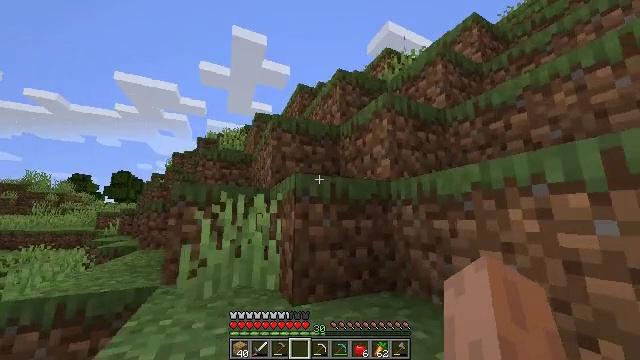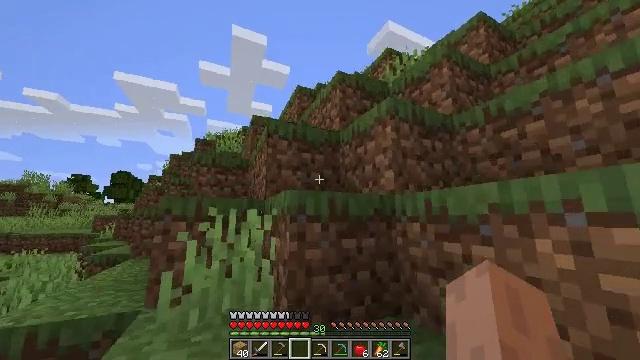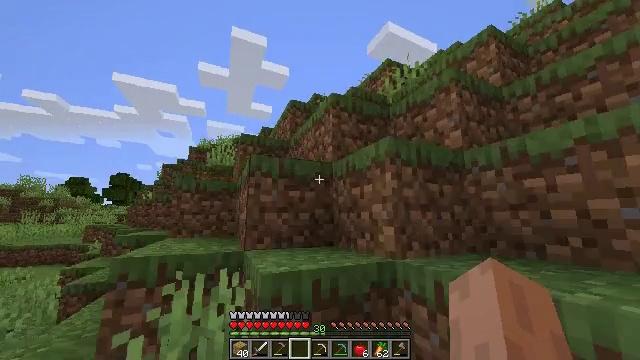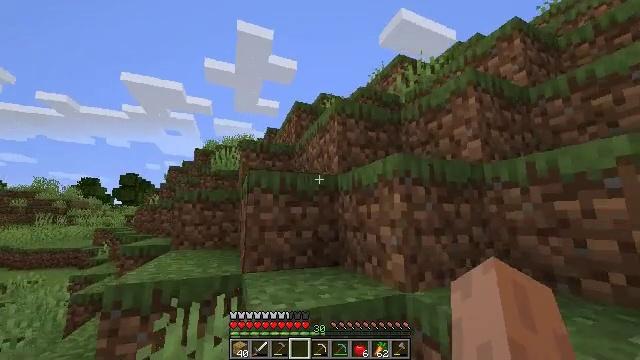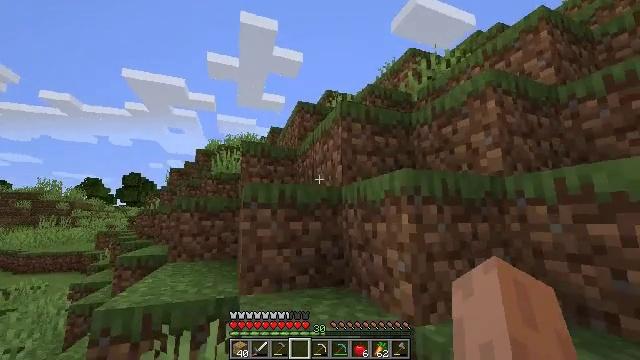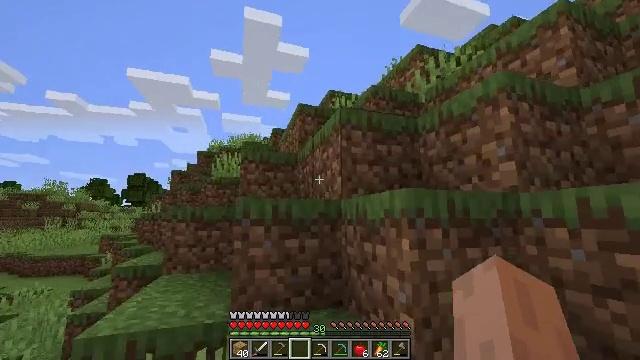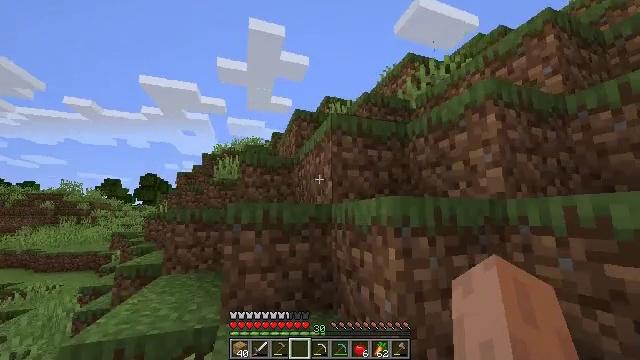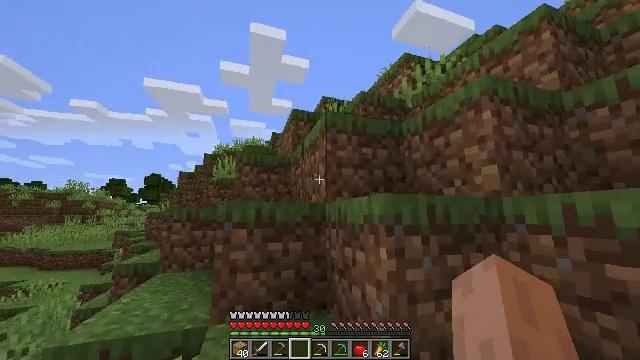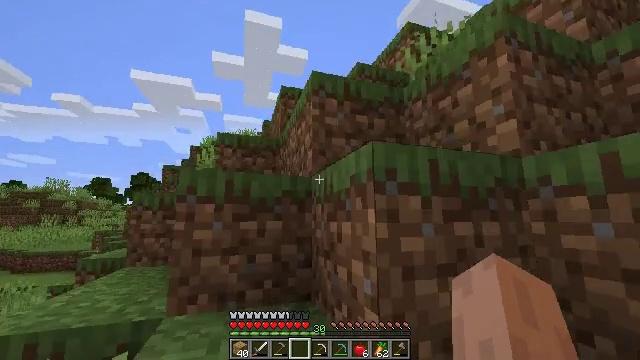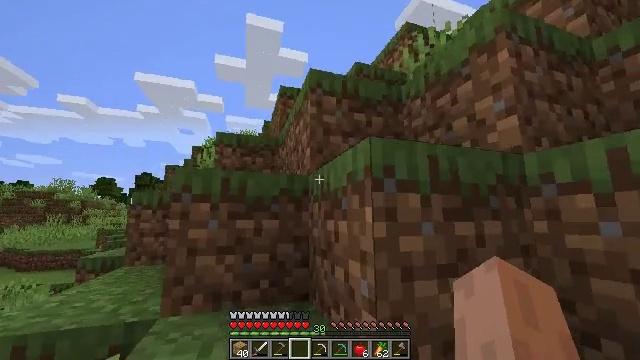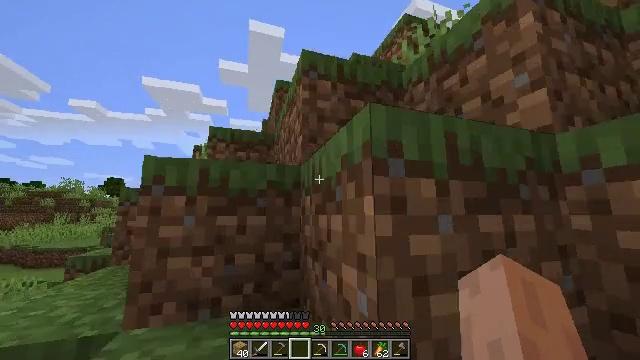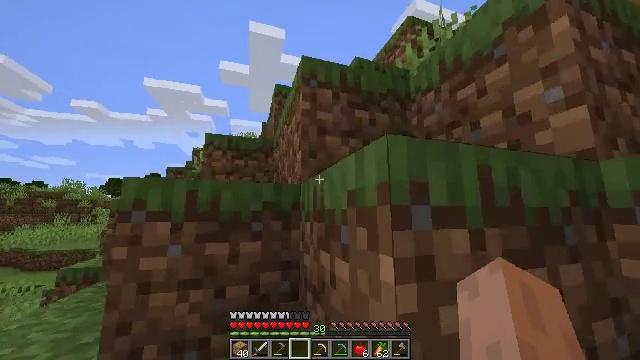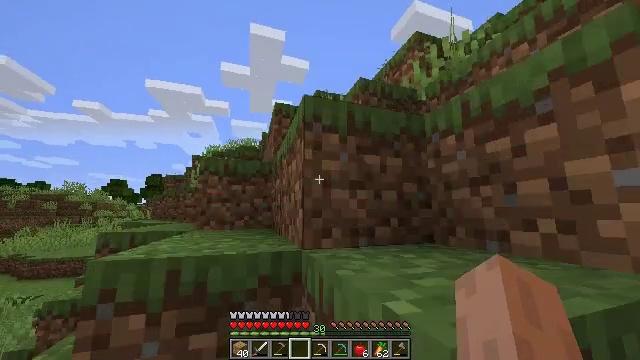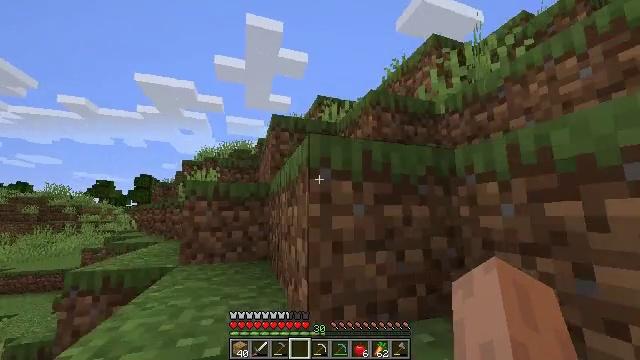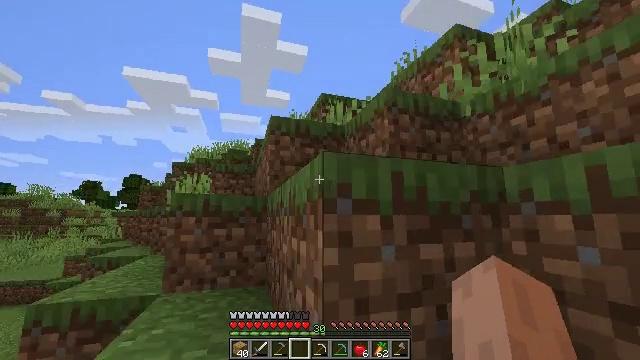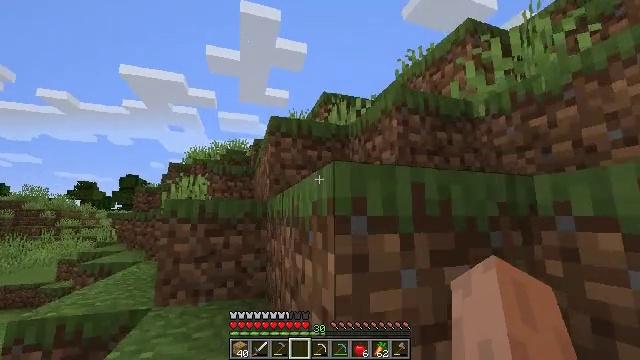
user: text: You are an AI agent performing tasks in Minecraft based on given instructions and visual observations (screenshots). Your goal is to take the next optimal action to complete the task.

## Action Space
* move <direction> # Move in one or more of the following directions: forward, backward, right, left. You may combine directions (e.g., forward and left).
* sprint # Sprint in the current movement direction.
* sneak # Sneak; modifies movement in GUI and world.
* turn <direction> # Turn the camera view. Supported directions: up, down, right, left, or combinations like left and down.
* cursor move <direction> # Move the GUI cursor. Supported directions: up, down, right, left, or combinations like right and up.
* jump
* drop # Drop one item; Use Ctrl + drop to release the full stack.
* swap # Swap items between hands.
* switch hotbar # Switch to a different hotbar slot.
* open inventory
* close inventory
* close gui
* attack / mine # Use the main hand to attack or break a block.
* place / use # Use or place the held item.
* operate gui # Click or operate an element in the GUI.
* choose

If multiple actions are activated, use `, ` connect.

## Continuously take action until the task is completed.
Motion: motion action
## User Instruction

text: Combine your ingredients on a crafting table to get an enchanting table.
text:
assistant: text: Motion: move forward, sprint, jump
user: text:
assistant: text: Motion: move forward, sprint, jump
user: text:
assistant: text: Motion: move forward, sprint, turn left, jump
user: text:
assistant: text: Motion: move forward, sprint, turn left, jump
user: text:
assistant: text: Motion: move forward, sprint, turn left, jump
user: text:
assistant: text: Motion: move forward, sprint, jump
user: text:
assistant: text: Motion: move forward, sprint, jump
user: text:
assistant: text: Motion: move forward, sprint, jump
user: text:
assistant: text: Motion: move forward, sprint, jump
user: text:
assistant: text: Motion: move forward, sprint, jump
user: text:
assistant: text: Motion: move forward, sprint, jump
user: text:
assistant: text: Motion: move forward, sprint, jump
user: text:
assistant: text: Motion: move forward, sprint, jump
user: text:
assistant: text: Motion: move forward, sprint, jump
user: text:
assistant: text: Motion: move forward, sprint, jump
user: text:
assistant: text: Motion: move forward, sprint, jump
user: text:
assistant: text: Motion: move forward, sprint, turn right, jump
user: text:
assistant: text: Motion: move forward, sprint, jump
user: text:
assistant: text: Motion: move forward, sprint, jump
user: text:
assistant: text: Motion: move forward, sprint, jump
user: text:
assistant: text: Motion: move forward, sprint, turn right, jump
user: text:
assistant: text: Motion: move forward, sprint, turn right, jump
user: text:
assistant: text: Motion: move forward, sprint, turn right, jump
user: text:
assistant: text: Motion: move forward, sprint, jump
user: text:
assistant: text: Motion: move forward, sprint, jump
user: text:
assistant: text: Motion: move forward, sprint, jump
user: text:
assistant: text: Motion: move forward, sprint, jump
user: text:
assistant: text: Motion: move forward, sprint, jump
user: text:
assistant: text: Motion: move forward, sprint, jump
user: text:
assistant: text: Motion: move forward, sprint, jump